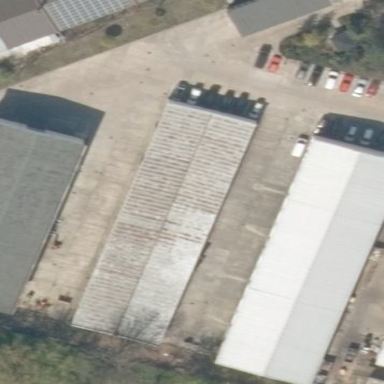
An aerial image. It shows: Industrial building.